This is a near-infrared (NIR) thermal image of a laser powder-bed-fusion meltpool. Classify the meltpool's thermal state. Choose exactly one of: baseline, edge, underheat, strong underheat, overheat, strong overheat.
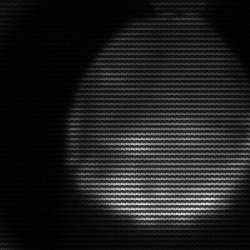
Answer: edge